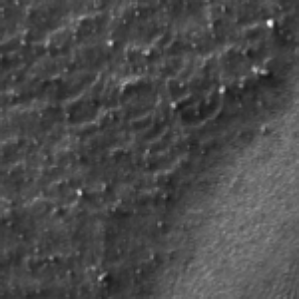
Label: frost